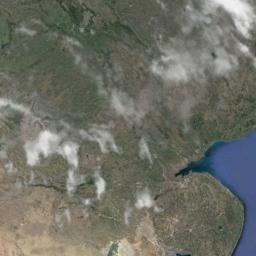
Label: cloud